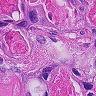
Metastatic tissue present: yes